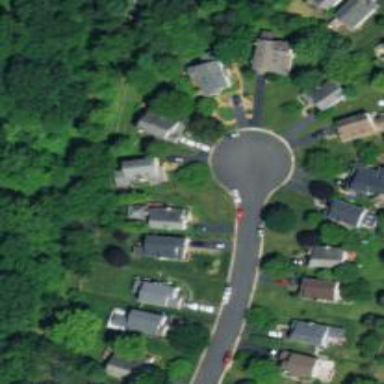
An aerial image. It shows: Turning circle on the road.